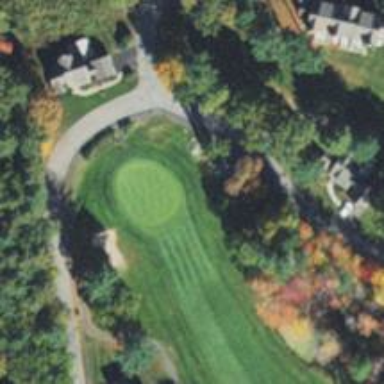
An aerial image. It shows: Golf hole.